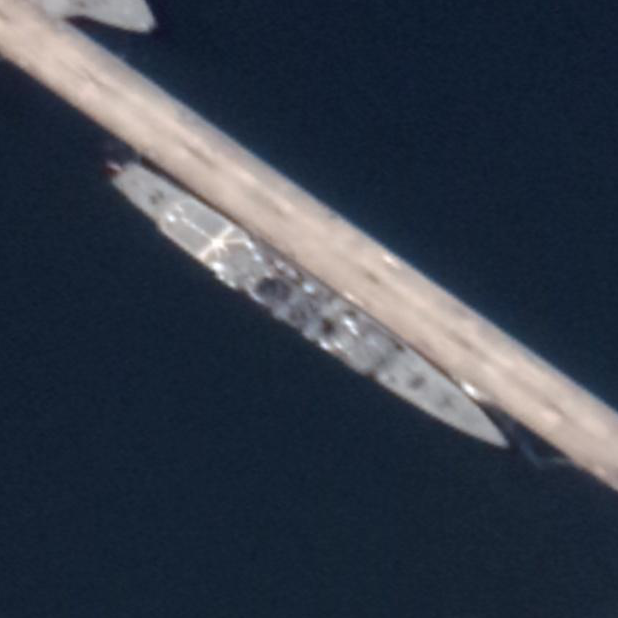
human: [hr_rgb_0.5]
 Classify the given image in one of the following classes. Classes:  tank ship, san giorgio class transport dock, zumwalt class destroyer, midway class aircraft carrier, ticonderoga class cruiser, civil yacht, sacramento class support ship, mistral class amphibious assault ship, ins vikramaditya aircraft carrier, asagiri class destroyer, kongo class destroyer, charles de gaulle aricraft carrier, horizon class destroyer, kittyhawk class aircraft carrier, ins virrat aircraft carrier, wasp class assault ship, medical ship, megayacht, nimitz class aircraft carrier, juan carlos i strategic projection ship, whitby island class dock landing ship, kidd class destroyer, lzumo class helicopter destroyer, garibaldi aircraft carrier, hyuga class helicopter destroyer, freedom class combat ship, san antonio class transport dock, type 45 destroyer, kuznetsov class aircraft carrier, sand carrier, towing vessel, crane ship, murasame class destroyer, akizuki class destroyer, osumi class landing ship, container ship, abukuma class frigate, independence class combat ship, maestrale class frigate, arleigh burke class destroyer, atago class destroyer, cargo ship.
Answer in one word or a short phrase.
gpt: Abukuma class frigate